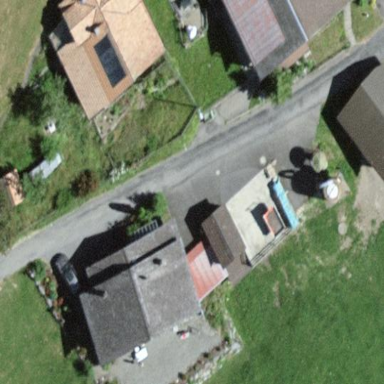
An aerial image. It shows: Residential building.